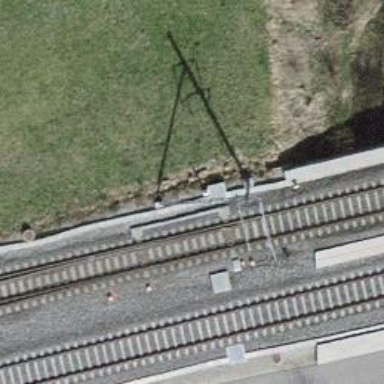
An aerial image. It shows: Railway switch.